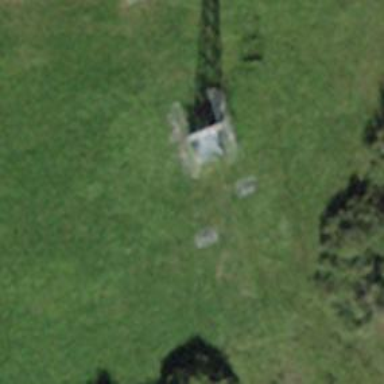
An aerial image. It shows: Pylon used for aerialway.